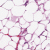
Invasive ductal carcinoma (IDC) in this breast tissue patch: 0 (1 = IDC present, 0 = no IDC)